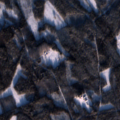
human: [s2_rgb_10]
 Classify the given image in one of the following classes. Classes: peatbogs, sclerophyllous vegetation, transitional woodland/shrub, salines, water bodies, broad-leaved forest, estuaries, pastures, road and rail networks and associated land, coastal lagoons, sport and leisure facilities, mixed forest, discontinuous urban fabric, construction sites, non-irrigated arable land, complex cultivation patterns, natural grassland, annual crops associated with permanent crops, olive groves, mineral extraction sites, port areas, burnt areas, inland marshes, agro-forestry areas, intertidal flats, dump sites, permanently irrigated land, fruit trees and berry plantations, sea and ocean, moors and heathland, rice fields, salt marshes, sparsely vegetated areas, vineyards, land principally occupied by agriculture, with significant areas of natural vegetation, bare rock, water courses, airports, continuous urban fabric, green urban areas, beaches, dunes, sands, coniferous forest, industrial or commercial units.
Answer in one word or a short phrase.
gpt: coniferous forest, mixed forest, transitional woodland/shrub